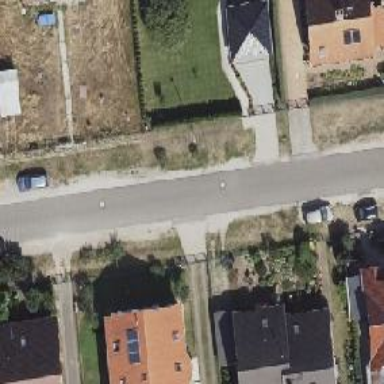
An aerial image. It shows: Smooth asphalt road in residential area.